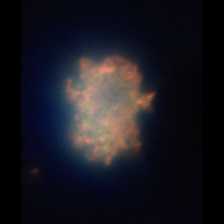
Taxon: Unknown_detritus
Group: Unknown